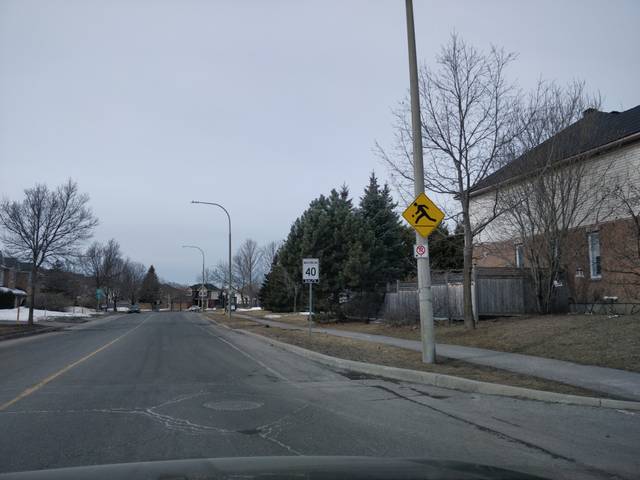
Region: Canada
Coordinates: 45.277, -75.849